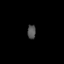
Tissue: prostate
Cell type: T cells
Senescence score: 0.3539
Nuclear area (px): 117
Mean DAPI intensity: 81.265